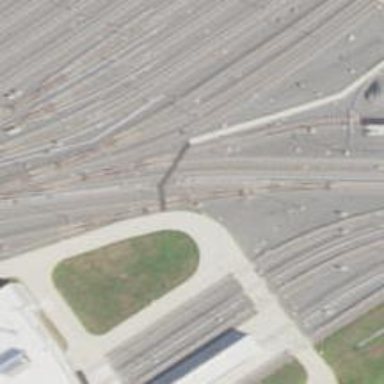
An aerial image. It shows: Yard area with electrified rail tracks.